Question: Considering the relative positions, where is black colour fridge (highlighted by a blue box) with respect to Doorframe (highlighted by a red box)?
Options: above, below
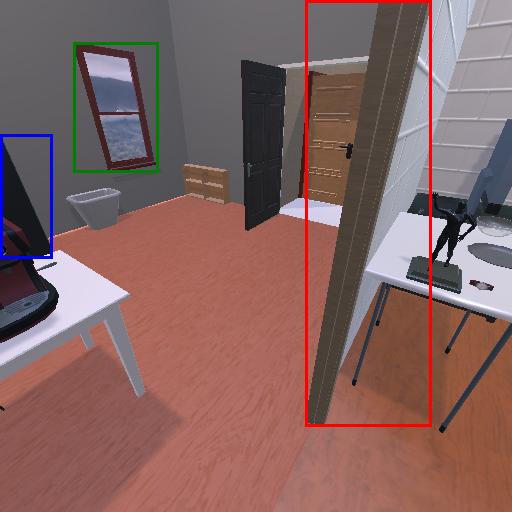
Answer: above